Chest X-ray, PA view. Patient: 50 years old, sex F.
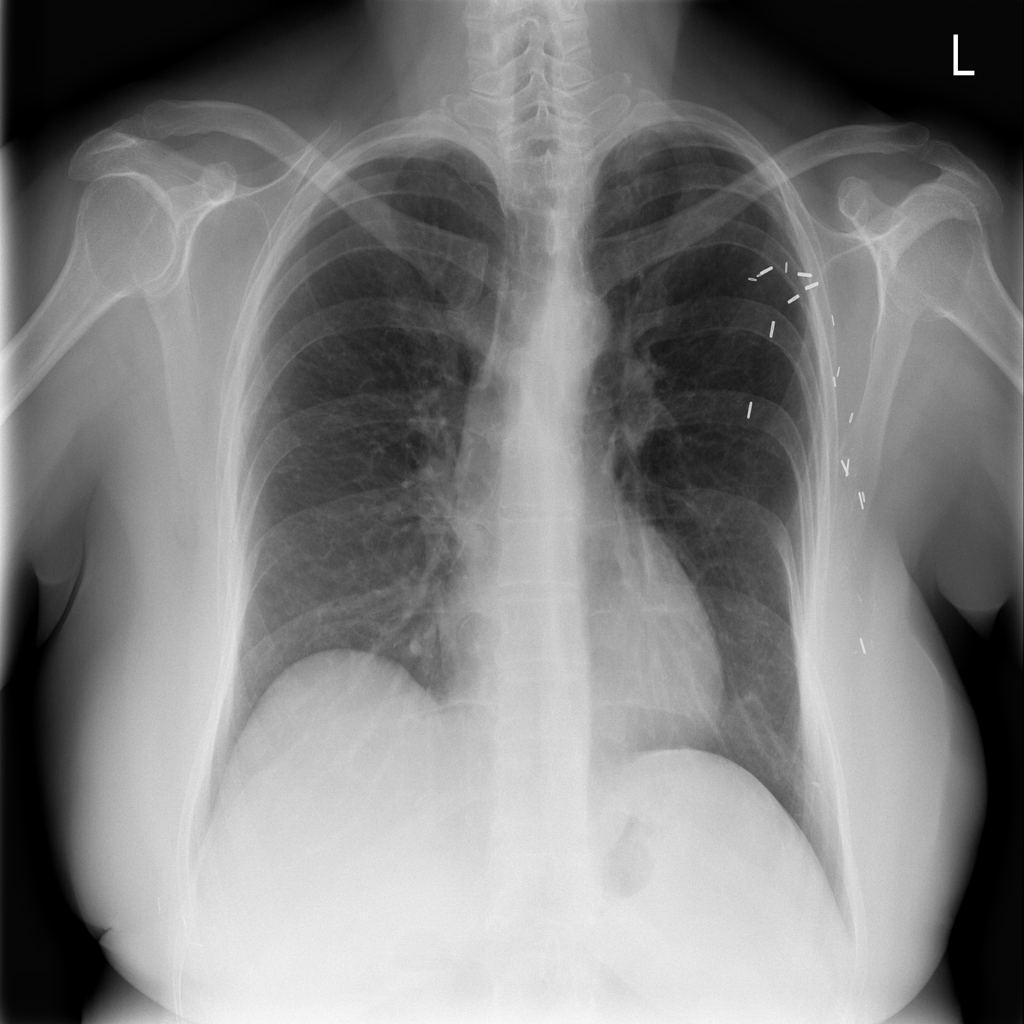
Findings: No Finding